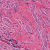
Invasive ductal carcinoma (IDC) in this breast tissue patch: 0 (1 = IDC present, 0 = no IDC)